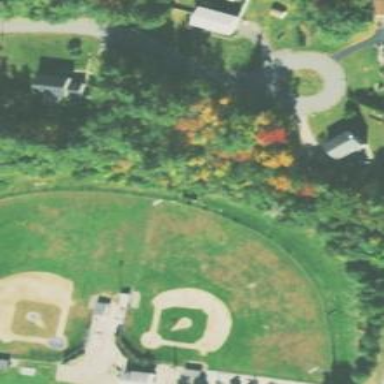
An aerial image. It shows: Baseball pitch for leisure land.